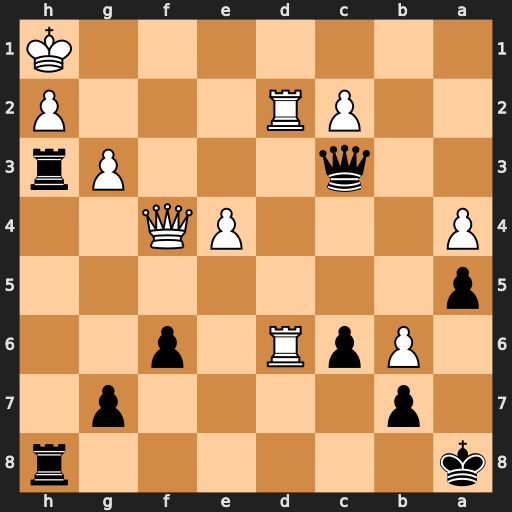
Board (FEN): k6r/1p4p1/1PpR1p2/p7/P3PQ2/2q3Pr/2PR3P/7K
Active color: b
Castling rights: -
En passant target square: -
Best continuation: Rxh2+ Rxh2 Qe1+ Kg2 Qe2+ Qf2 Rxh2+ Kxh2 Qxf2+